Question: Count the number of objects in the diagram.
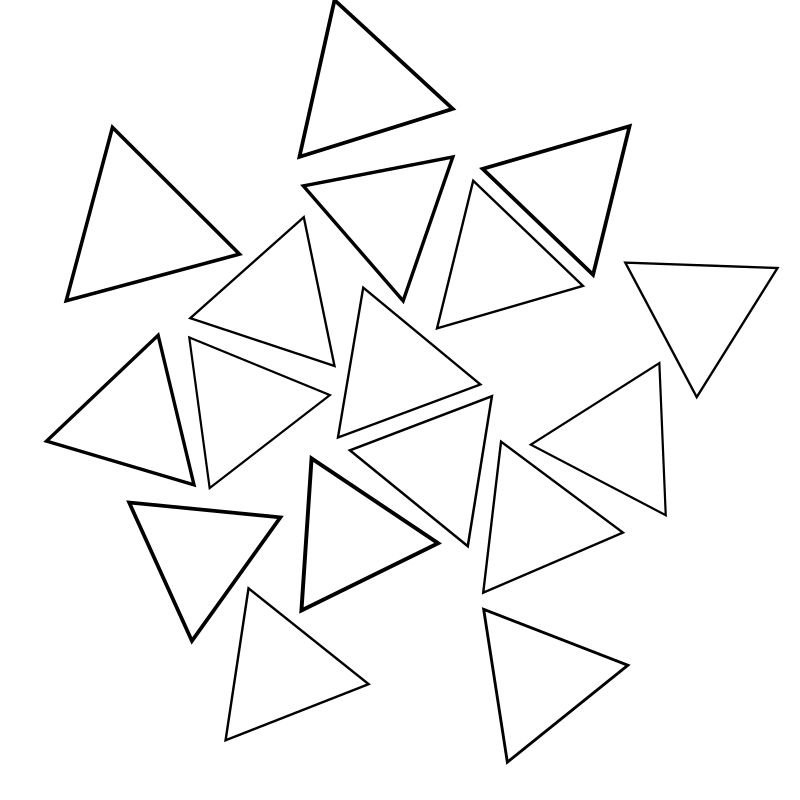
Answer: 17